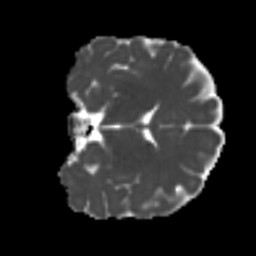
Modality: MD
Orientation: coronal
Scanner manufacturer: siemens
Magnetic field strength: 3 T
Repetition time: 4 s
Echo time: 0.0594 s